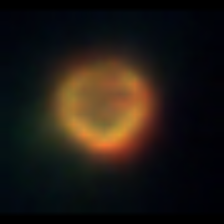
Taxon: NanoPlankton
Group: Other